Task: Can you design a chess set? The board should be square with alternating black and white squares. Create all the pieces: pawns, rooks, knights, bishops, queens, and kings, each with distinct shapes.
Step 1066:
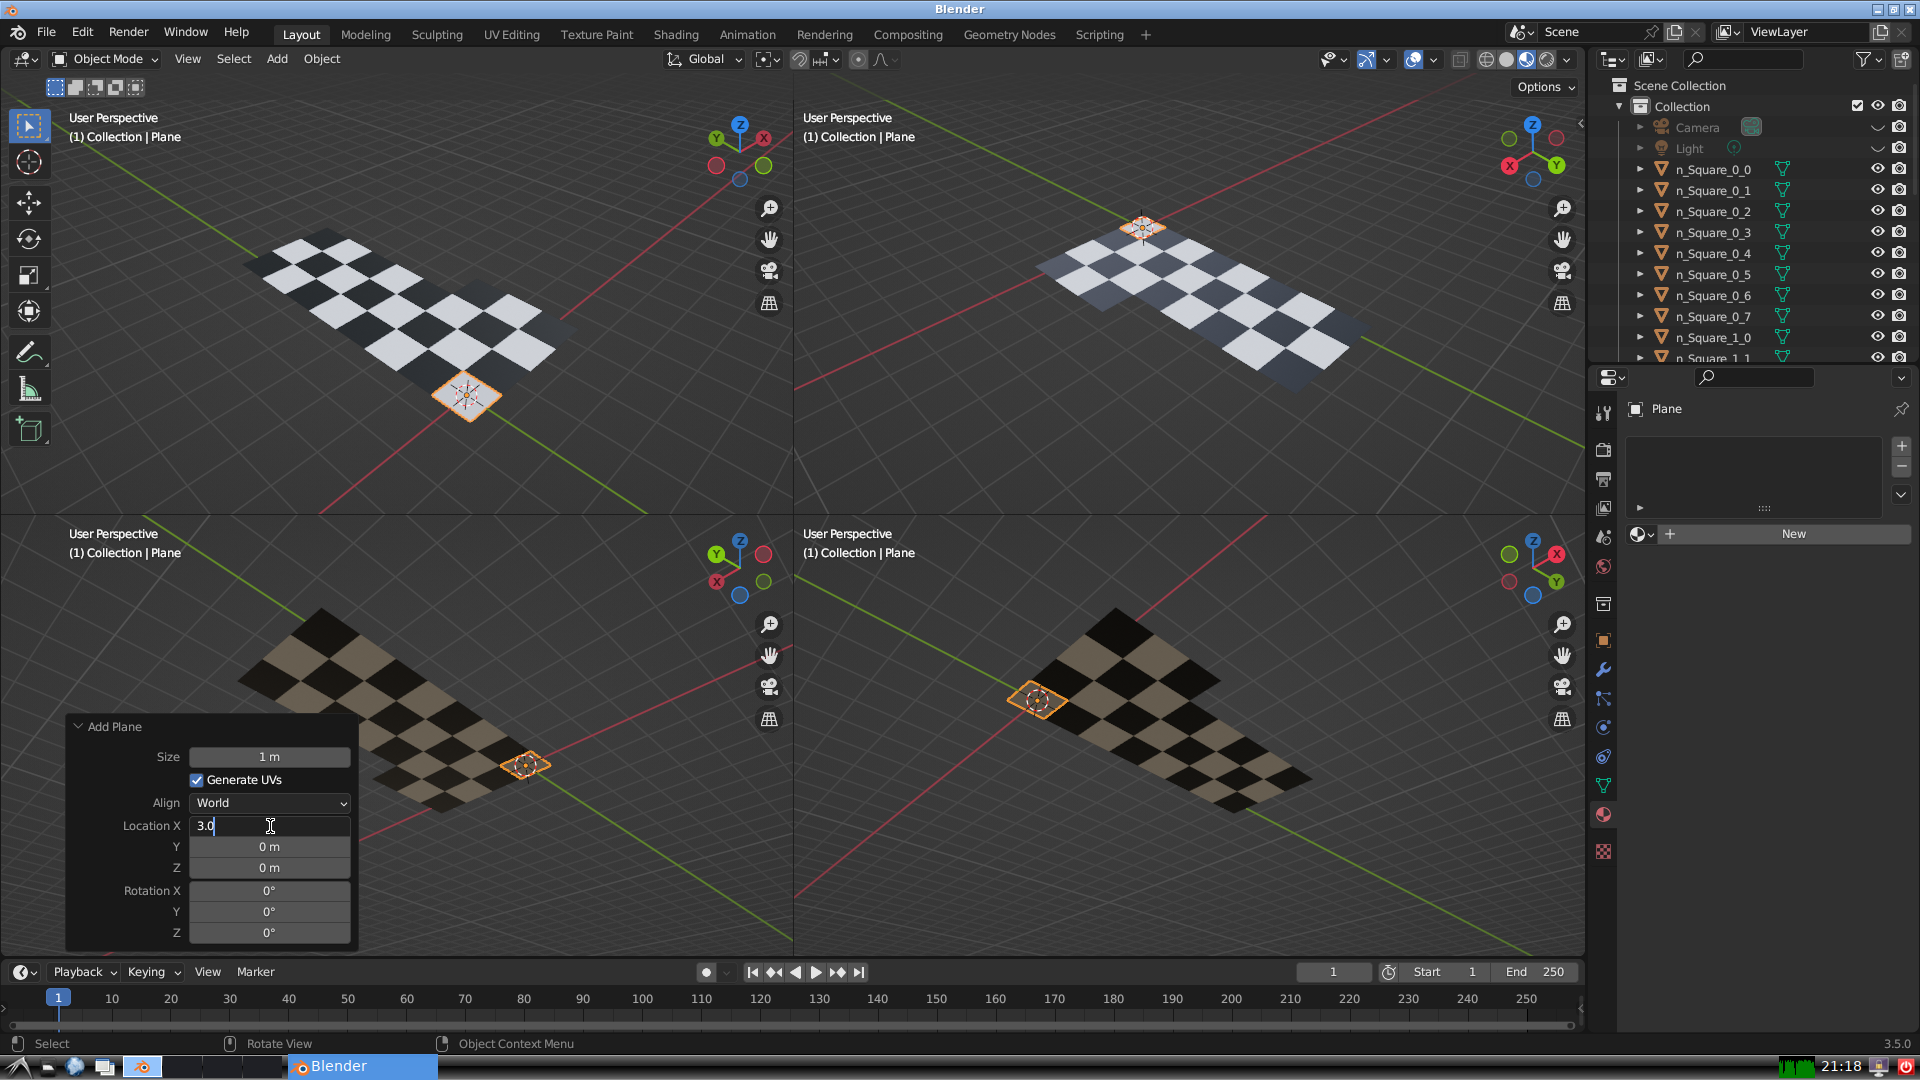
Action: {"key_press": ['Return']}